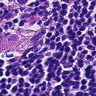
Metastatic tissue present: yes